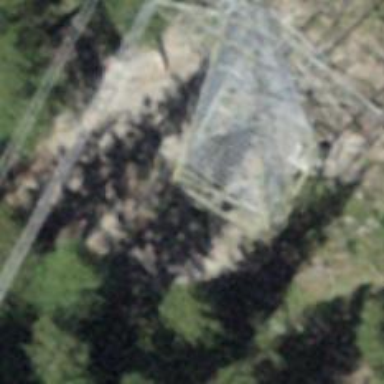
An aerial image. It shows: Power tower.